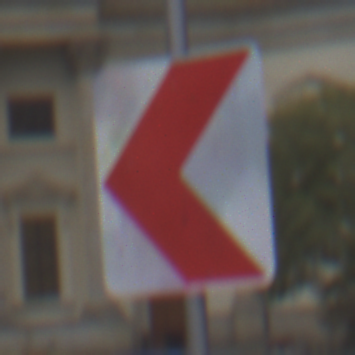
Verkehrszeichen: RichtungstafelnInKurvenKleinRechts
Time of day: Midday
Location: Outdoor (Urban)
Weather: Overcast
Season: NotSpecified
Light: Natural